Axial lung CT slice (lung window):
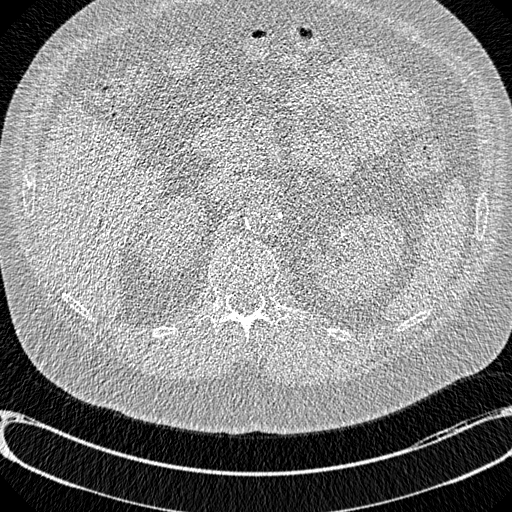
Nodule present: no